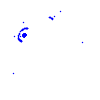
Particle: proton